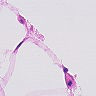
Metastatic tissue present: no